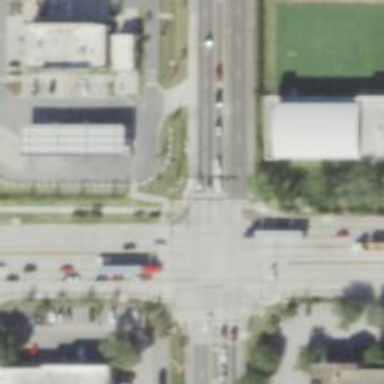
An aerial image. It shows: Solid stop line on the road marking.